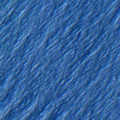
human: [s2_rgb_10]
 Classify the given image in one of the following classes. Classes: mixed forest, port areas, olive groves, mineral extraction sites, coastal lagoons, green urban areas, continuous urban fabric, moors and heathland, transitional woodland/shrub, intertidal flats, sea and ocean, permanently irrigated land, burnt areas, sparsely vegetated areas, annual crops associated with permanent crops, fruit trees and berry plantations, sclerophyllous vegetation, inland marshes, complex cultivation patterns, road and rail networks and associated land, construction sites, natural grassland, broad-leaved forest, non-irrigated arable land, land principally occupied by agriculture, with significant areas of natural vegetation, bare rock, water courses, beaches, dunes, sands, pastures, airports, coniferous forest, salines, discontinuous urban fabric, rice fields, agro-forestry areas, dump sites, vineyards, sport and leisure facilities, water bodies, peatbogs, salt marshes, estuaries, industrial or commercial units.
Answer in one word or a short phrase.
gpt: sea and ocean